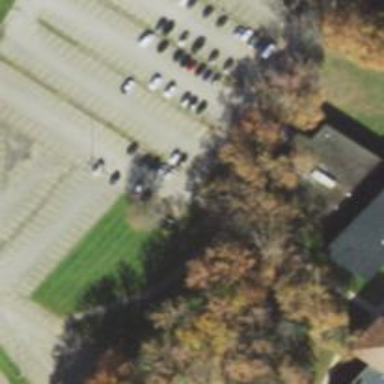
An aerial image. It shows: Parking space.